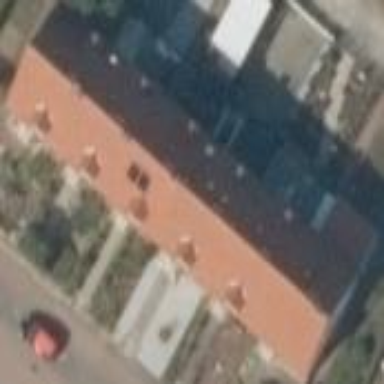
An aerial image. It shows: Terrace building.